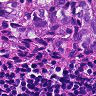
Metastatic tissue present: yes